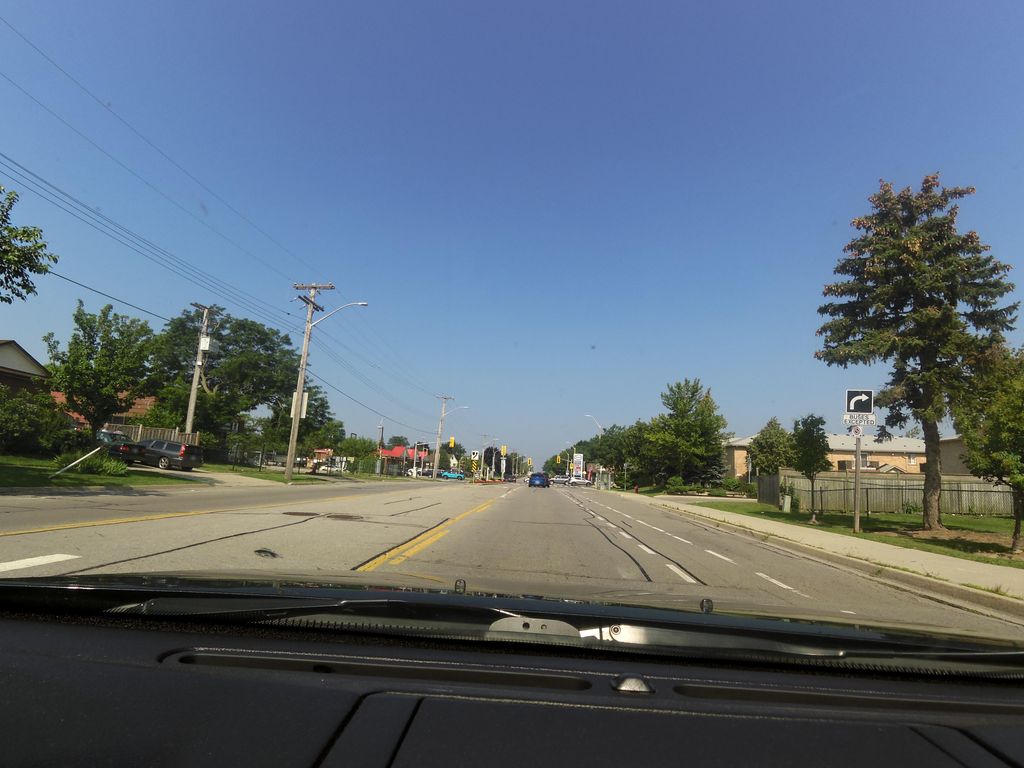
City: hamilton